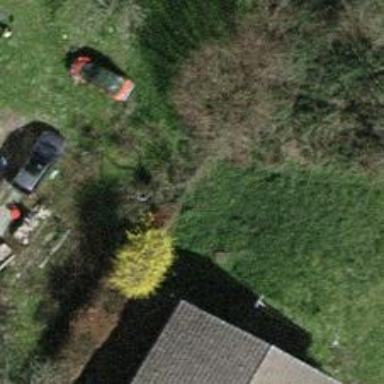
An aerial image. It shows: Evergreen needle-leaved tree.